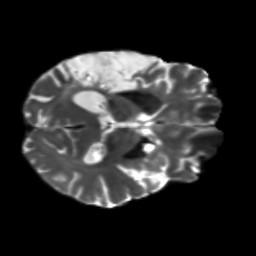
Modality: T2w
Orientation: axial
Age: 66
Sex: male
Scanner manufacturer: siemens
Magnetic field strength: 3 T
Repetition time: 5.47 s
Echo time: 0.0854 s